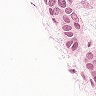
Metastatic tissue present: yes